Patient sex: F
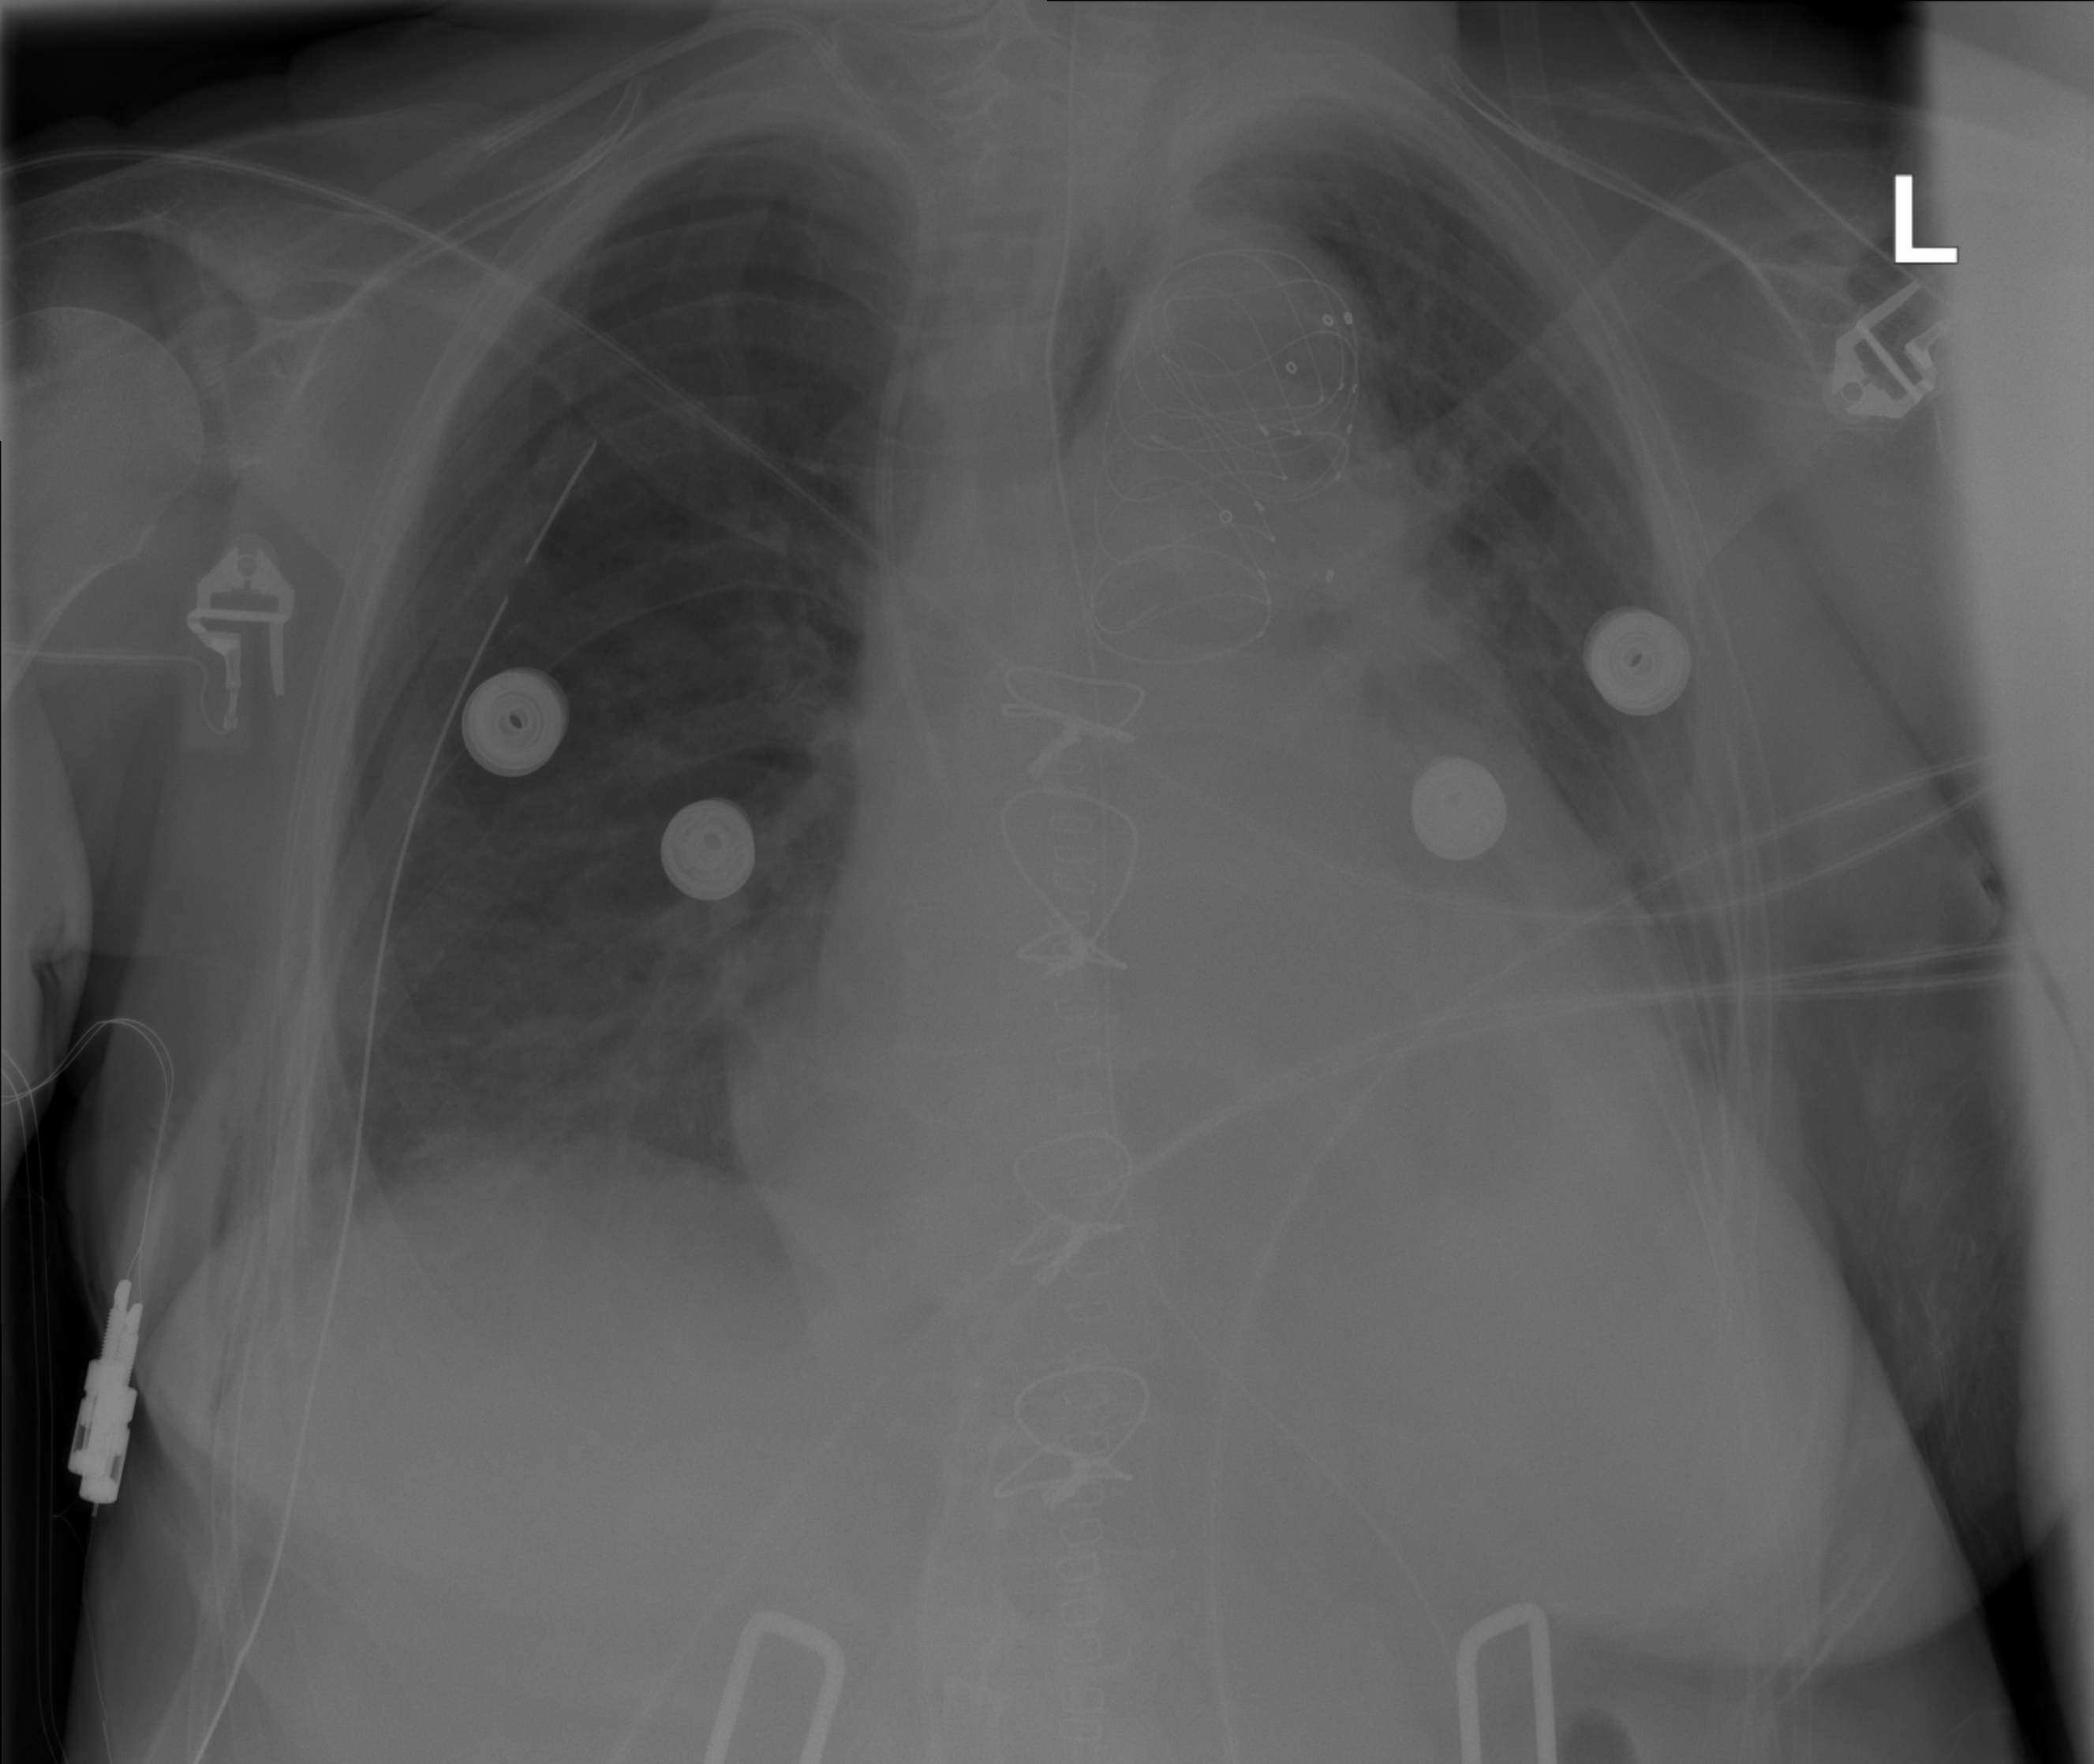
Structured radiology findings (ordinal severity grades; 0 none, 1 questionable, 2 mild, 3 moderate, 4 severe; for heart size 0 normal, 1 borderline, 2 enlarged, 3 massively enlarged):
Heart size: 2
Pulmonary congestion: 0
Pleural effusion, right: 0
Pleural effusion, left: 0
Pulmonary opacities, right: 0
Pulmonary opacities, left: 1
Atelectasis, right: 0
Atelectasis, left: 1